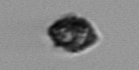
Label: Kryptoperidinium_triquetrum